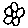
Label: flower